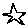
Label: star